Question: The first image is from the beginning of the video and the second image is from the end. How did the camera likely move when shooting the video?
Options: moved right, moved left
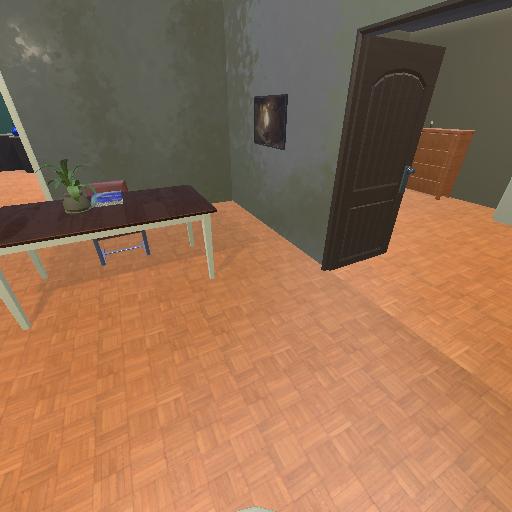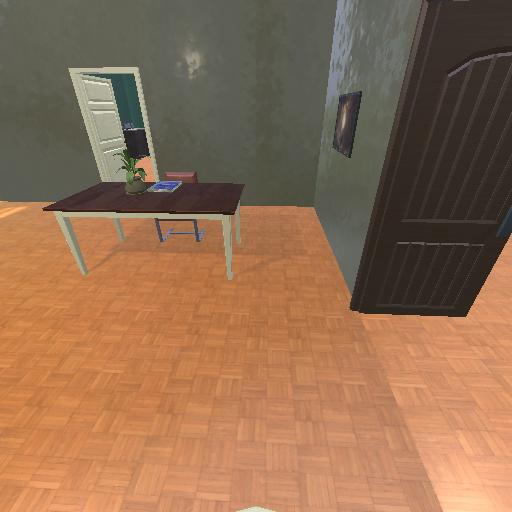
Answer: moved right